Field crop: maize
Growth stage: 1
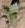
Species: datura